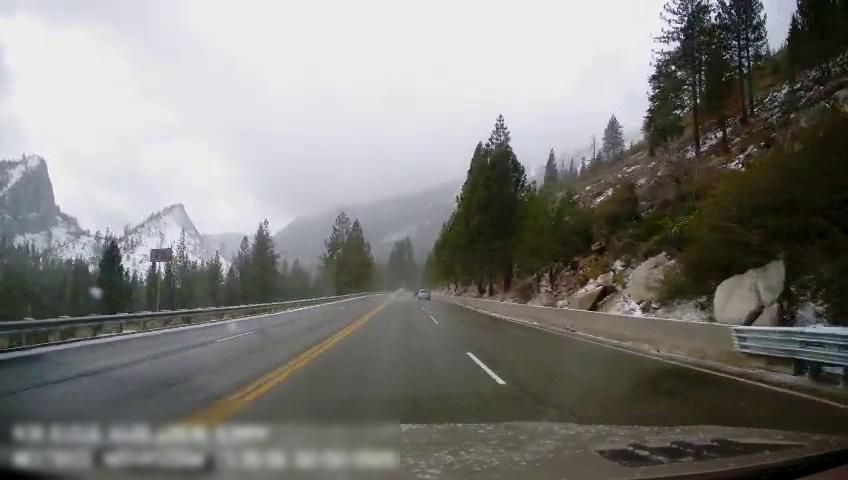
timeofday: Day
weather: Snowy
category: Drivable Space
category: Vehicles | SUV
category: Vehicles | SUV
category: Lanes | Current Lane
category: Lanes | Opposite Lane
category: Lanes | Opposite Lane
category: Lanes | Current Lane
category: Lanes | Current Lane